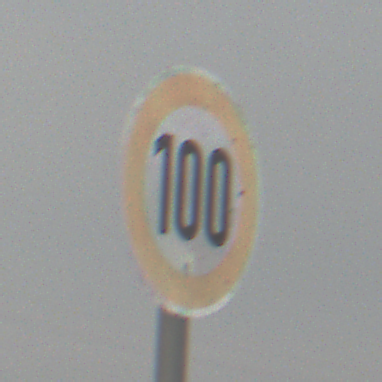
Verkehrszeichen: Geschwindigkeit100
Umgebung: Outdoor, Nature
Tageszeit: MorningAfternoon
Wetter: Overcast
Licht: Natural
Jahreszeit: Winter
Kontrast: LowContrast